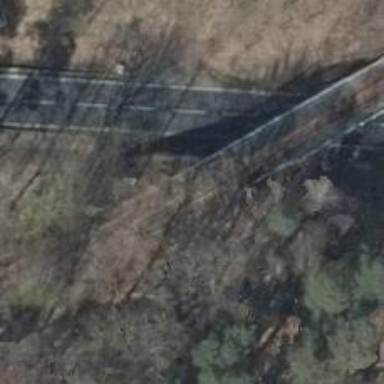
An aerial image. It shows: Disused railway bridge.